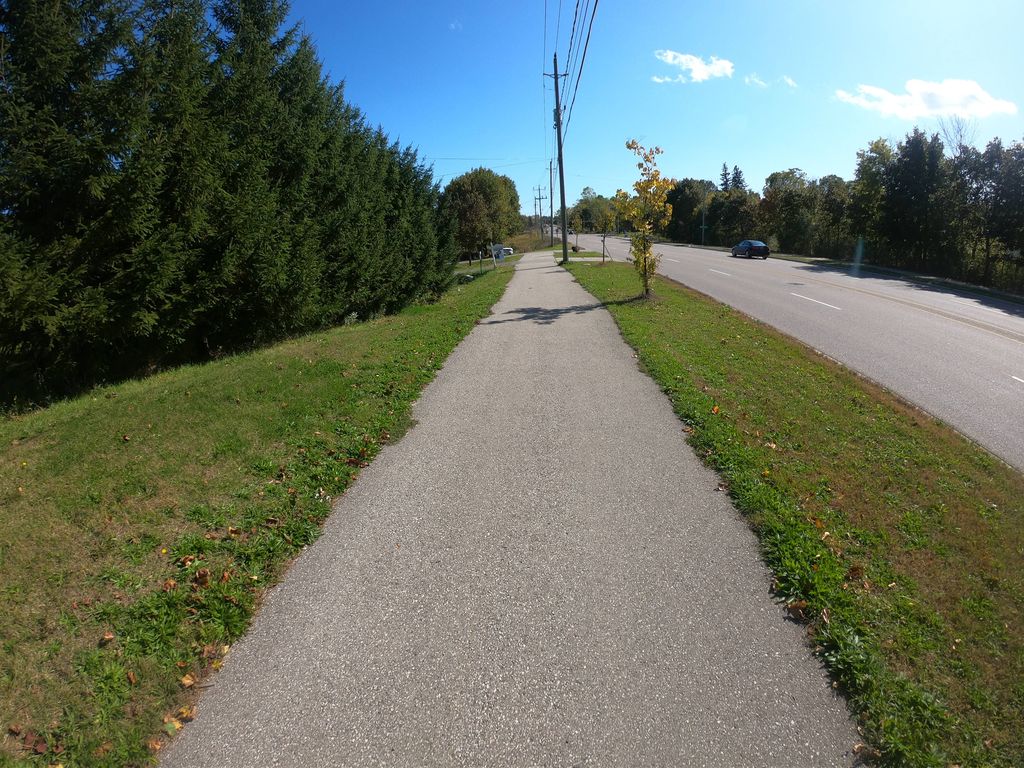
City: kitchener-waterloo